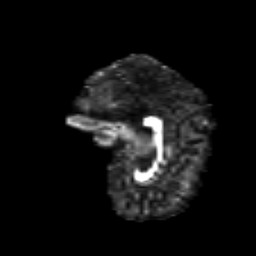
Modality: FA
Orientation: sagittal
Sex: female
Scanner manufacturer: siemens
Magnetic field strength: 3 T
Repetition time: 5 s
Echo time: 0.071 s